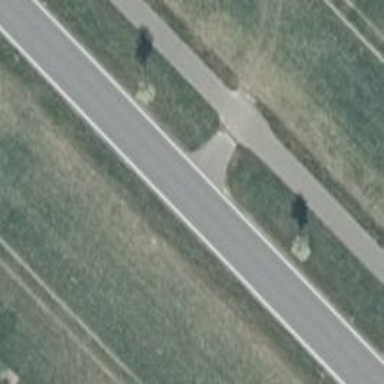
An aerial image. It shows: Well-maintained track road of grade 1.